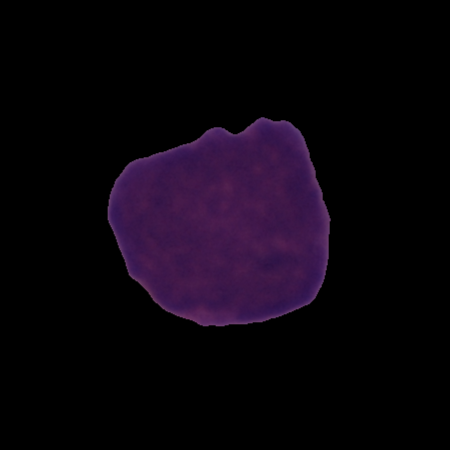
Label: cancer